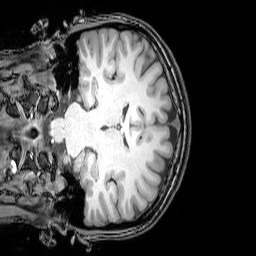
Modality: T1w
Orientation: coronal
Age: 26
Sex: female
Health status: healthy
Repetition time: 0.081 s
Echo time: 0.037 s